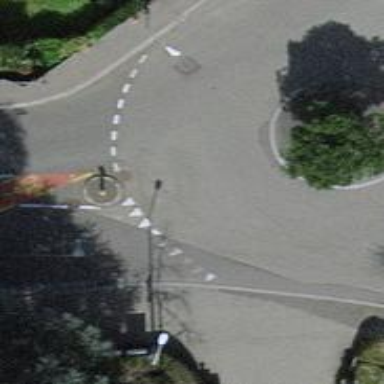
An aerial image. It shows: Tertiary road with asphalt surface leading to roundabout junction.